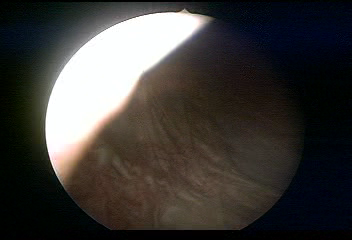
Modality: WLC
Class: Normal mucosa
Bladder cancer association: No